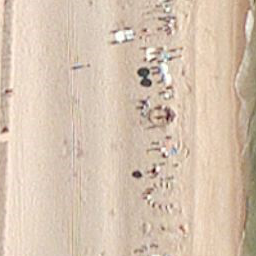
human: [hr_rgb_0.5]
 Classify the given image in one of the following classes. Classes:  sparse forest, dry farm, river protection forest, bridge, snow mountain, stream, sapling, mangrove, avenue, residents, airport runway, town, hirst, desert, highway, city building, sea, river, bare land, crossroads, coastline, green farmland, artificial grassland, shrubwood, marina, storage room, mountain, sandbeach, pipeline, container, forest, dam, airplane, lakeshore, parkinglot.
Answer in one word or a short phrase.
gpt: sandbeach